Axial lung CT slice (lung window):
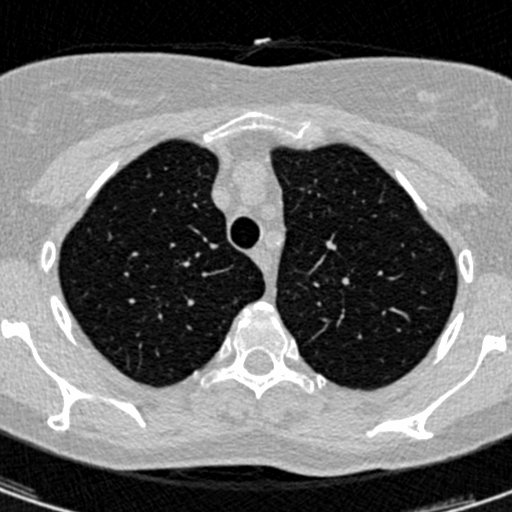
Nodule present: no